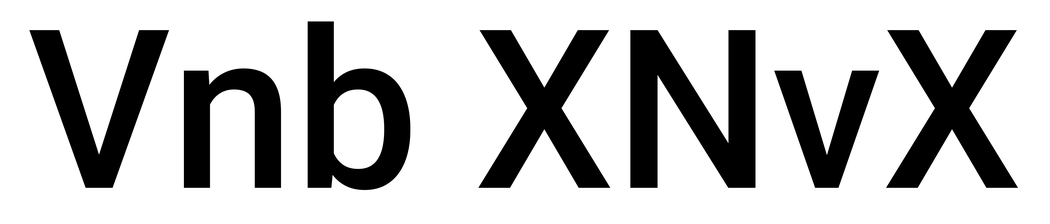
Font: Roboto_Medium